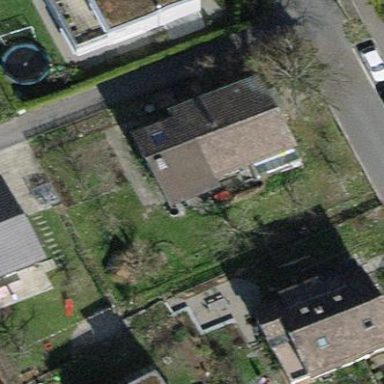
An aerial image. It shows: Detached building.